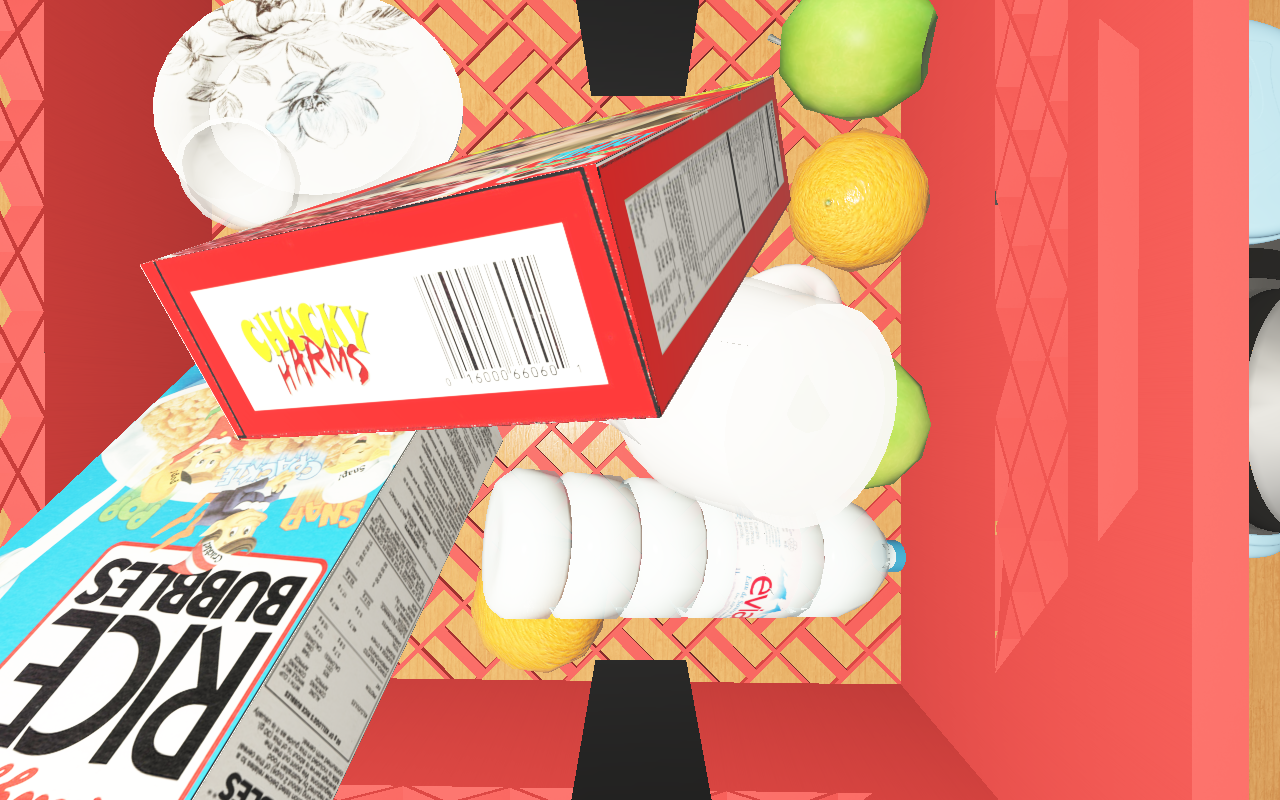
Objects in the scene:
water bottle
apple
apple
orange
orange
plate
cereal box
cereal box
biscuit box